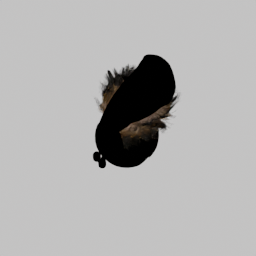
Label: decoration